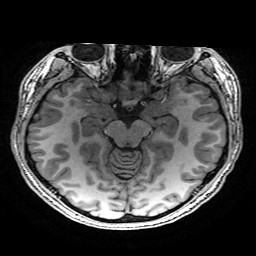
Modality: T1w
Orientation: coronal
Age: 20
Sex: male
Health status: healthy
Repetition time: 2.53 s
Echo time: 0.0034 s